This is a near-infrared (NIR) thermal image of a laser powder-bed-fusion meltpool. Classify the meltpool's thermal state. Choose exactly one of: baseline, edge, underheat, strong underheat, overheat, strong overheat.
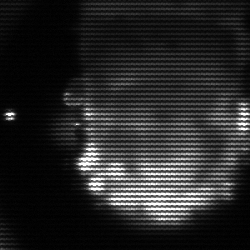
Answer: baseline